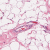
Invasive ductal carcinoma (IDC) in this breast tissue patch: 0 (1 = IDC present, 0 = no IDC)